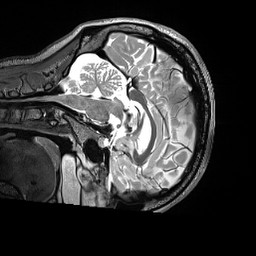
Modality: T2w
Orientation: sagittal
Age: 26
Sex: female
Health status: healthy
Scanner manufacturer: siemens
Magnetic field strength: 3 T
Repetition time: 3.2 s
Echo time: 0.563 s